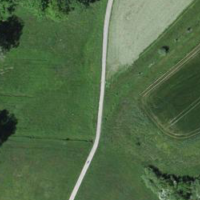
EUNIS habitat code: 16
Species observed at this site:
Gryllus campestris